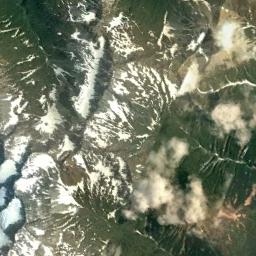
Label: snowberg